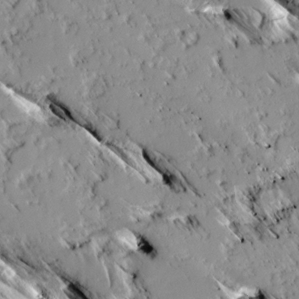
Label: non_frost